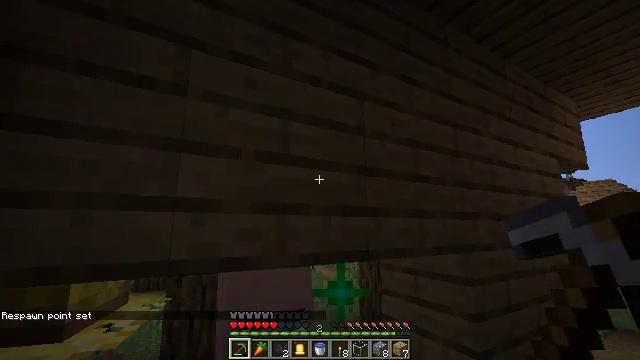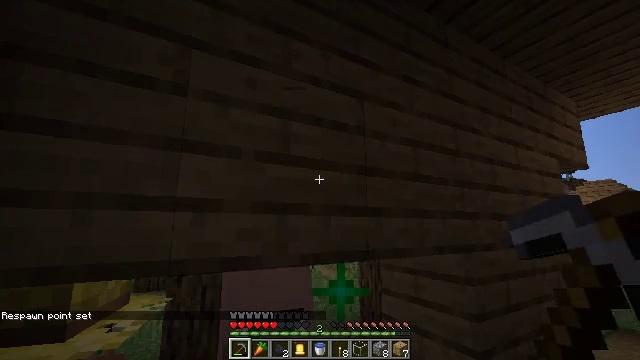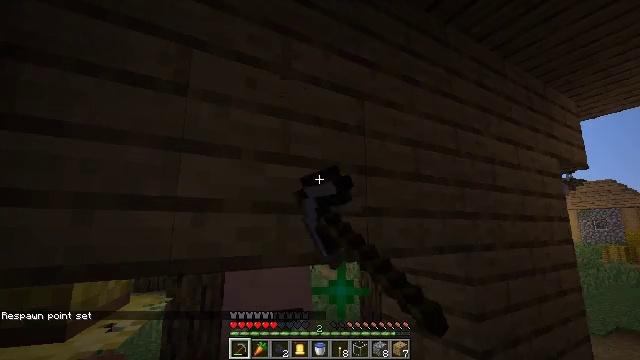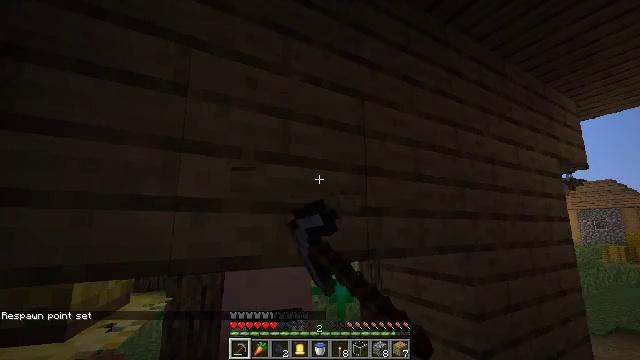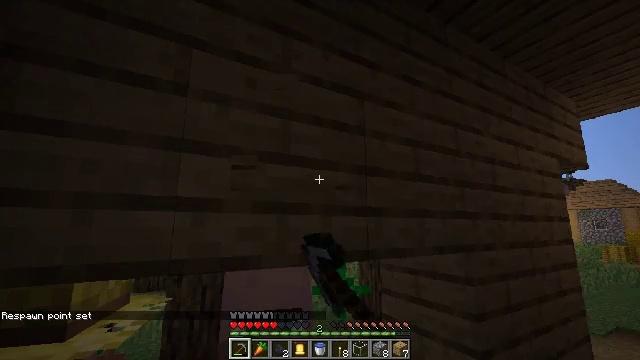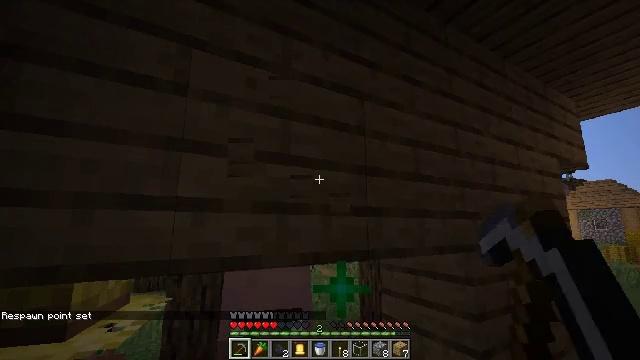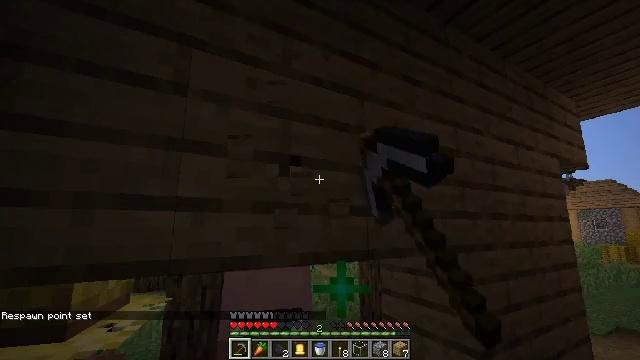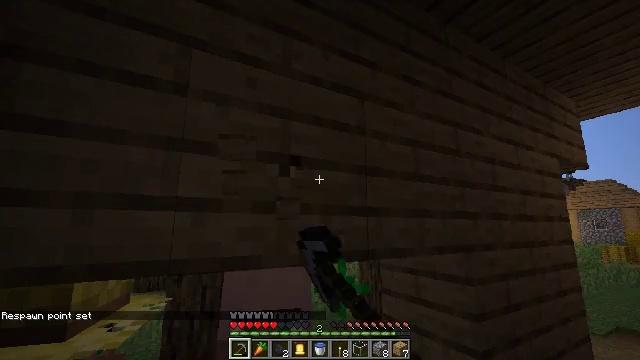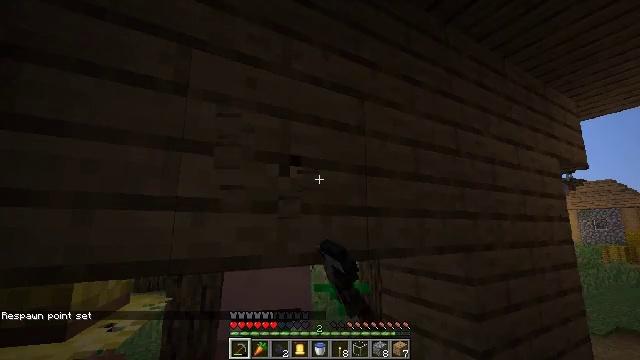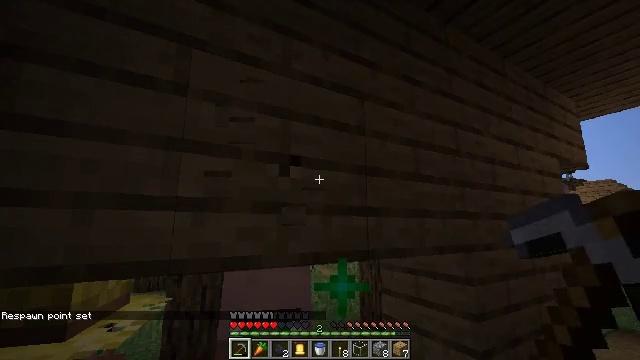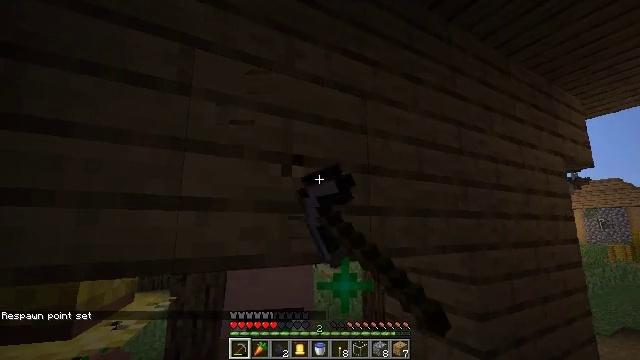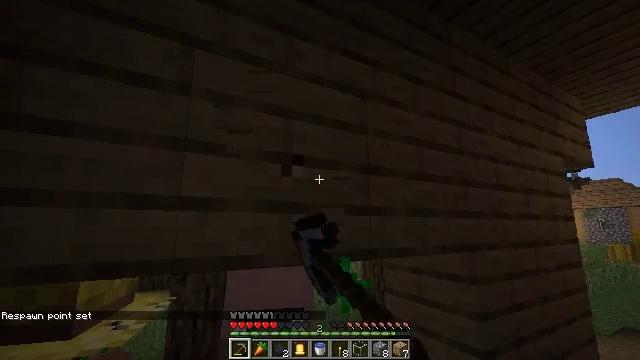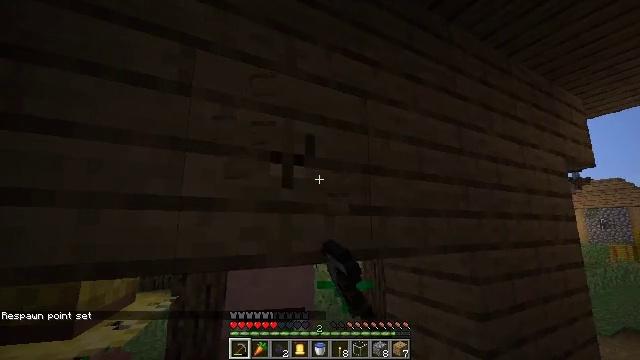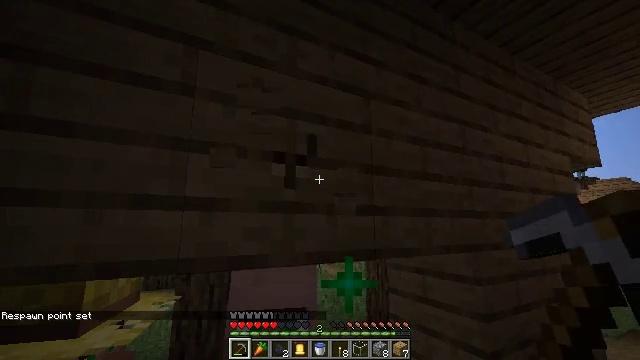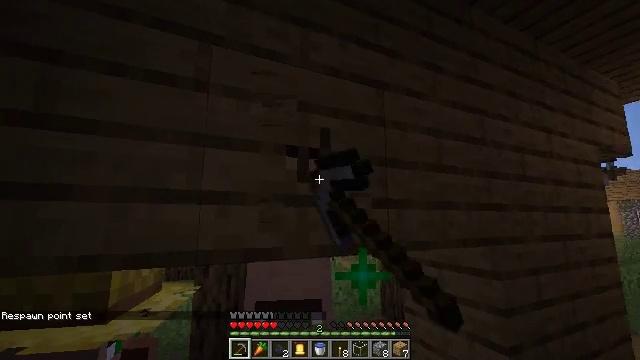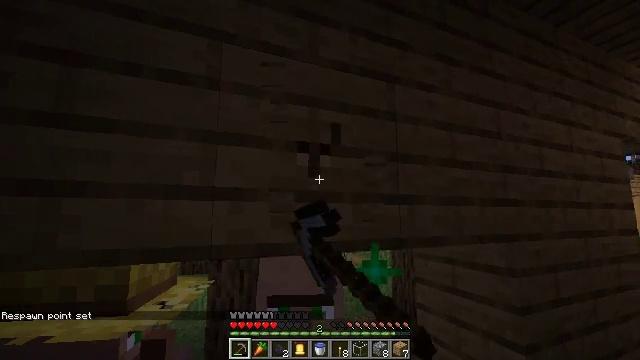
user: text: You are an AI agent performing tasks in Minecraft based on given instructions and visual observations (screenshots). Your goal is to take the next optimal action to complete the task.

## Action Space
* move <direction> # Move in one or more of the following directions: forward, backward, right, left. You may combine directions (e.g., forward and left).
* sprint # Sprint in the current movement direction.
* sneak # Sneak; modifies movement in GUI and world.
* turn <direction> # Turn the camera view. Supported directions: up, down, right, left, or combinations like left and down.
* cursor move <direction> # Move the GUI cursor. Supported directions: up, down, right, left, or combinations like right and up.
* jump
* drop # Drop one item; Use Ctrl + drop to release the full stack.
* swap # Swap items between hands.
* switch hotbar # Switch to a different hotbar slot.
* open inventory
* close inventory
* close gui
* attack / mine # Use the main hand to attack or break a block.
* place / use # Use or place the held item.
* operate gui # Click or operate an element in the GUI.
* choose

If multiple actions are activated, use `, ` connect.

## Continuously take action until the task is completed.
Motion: motion action
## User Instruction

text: Mine planks.
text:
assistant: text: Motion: attack / mine
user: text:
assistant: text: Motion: attack / mine
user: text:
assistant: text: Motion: attack / mine
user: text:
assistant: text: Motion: attack / mine
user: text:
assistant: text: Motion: attack / mine
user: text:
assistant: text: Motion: attack / mine
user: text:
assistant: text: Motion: attack / mine
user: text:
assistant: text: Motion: attack / mine
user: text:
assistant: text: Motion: attack / mine
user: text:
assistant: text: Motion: attack / mine
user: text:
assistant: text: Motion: attack / mine
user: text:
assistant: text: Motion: attack / mine
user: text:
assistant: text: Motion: attack / mine
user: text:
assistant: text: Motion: turn left and down, attack / mine
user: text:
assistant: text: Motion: turn left, attack / mine
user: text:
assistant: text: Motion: turn left, attack / mine
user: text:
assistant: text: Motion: attack / mine
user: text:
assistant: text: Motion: attack / mine
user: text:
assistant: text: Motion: attack / mine
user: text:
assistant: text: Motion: attack / mine
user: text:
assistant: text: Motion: attack / mine
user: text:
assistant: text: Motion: attack / mine
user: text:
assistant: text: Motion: attack / mine
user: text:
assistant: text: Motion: attack / mine
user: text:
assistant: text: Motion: attack / mine
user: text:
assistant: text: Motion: attack / mine
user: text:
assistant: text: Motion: attack / mine
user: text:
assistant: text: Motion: attack / mine
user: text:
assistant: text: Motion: attack / mine
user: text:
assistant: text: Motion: attack / mine